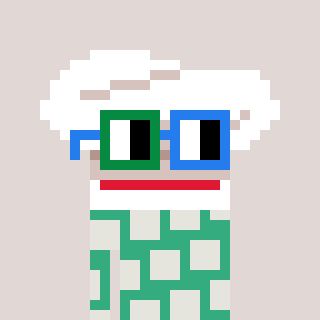
a pixel art character with square green and blue glasses, a chef hat-shaped head and a teal-colored body on a warm background